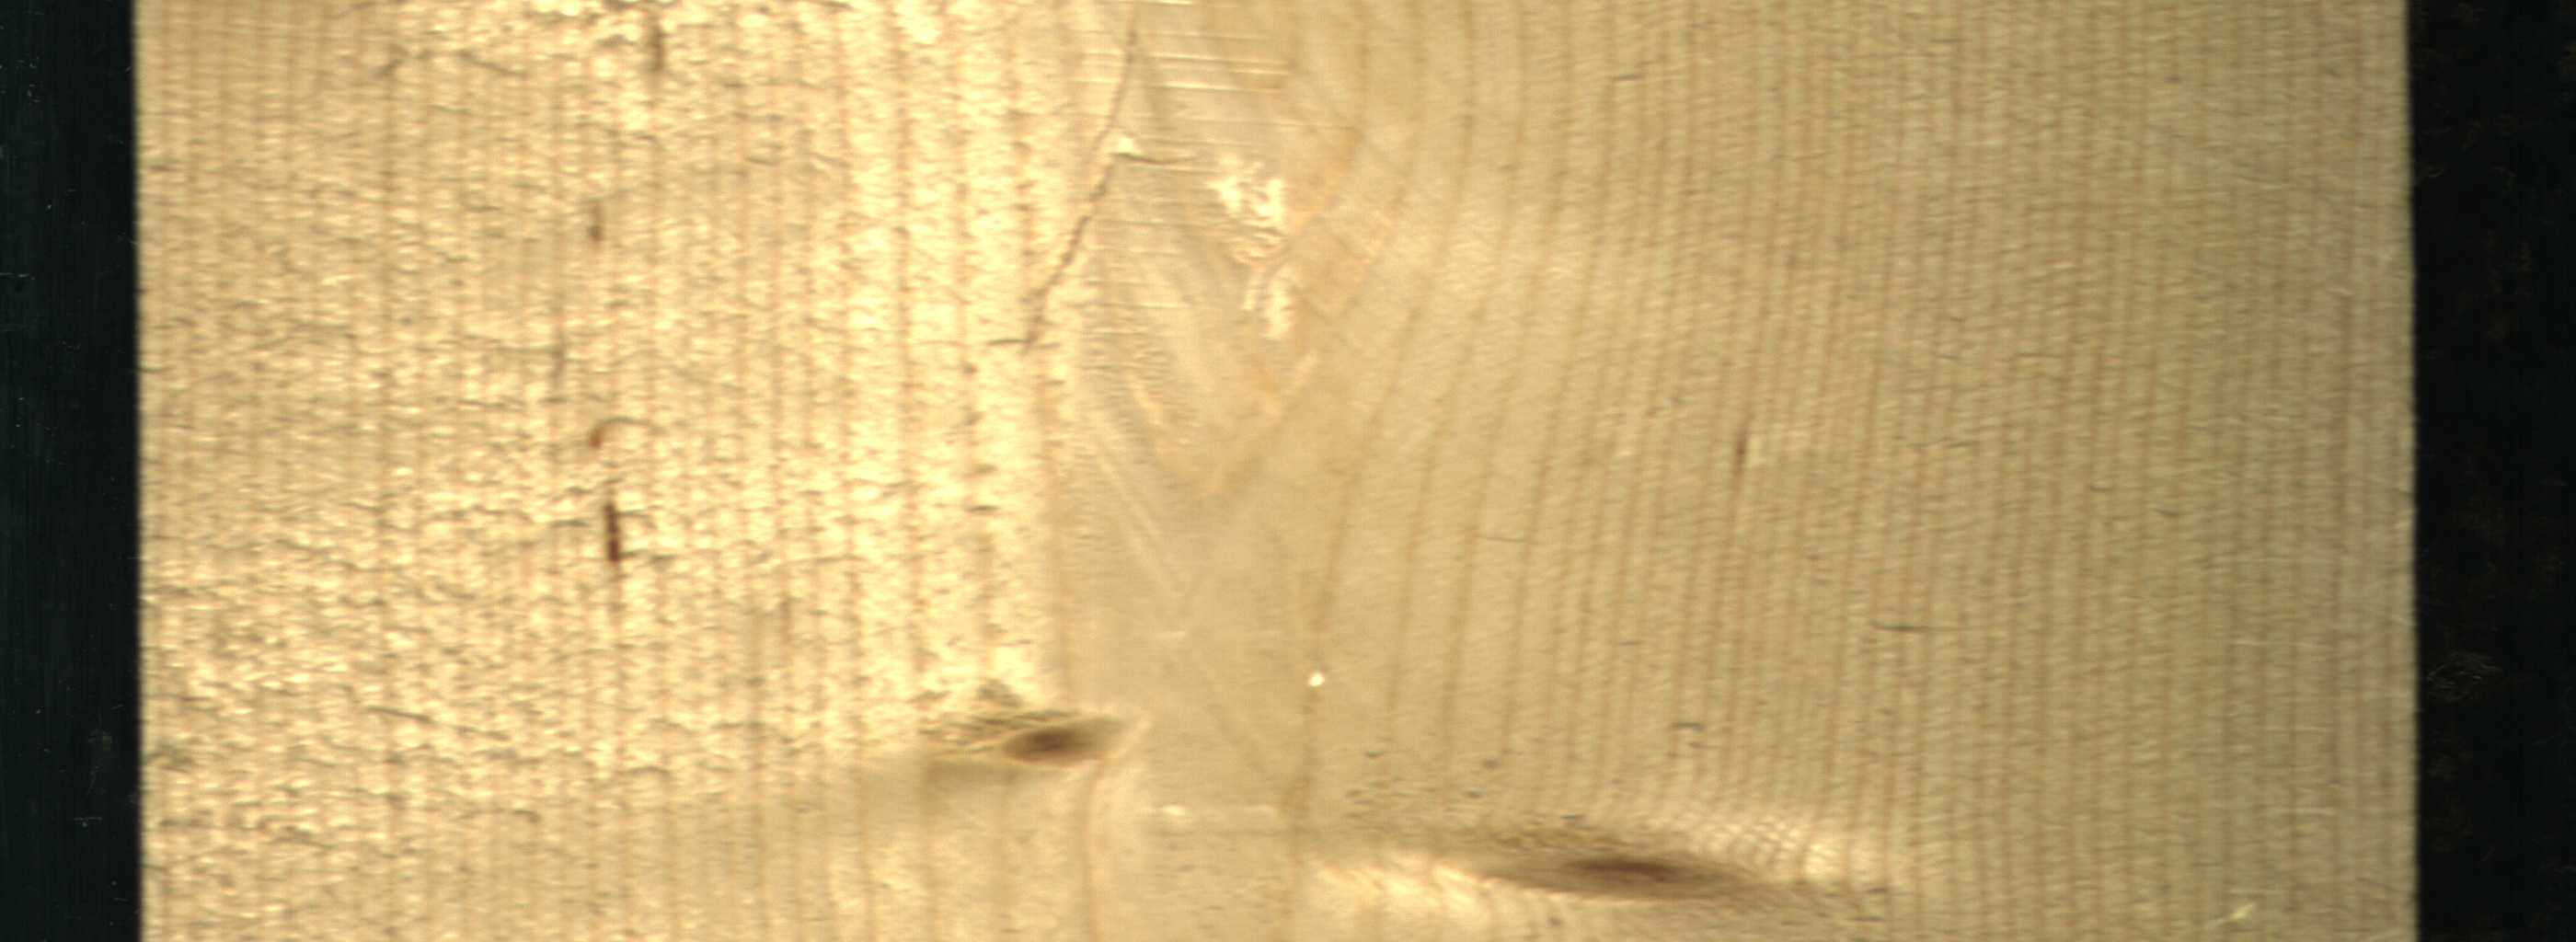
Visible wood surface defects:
Live_Knot
Live_Knot